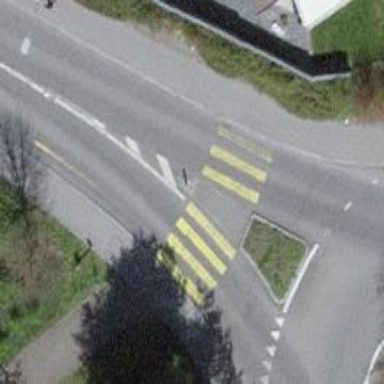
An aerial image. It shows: Footway with asphalt surface and zebra crossing.